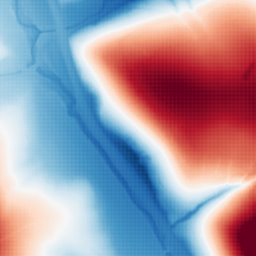
Category: classical
Decomposition family: gaussian
Decomposition parameters: sigma: 100
Upsampling method: sinc_blackman
Upsampling parameters: scale: 2
kernel_size: 4
Upsampling scale: 2